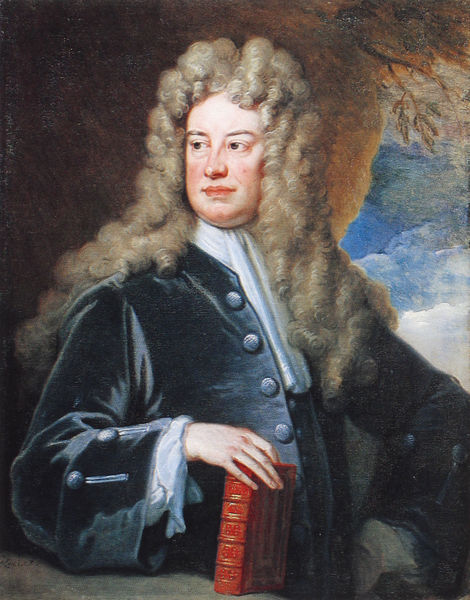
Titel: John Somers, Baron Somers; aus der Serie: Portraits from the Kit-cat Club
Künstler: Sir Godfrey Kneller
Institution: London, National Portrait Gallery
Schlagwörter: baum, blau, gemälde, himmel, mann, wolken, frisur, rot, jacke, barock, samt, portrait, porträt, perücke, halstuch, knöpfe, jackett, buch, gelehrter